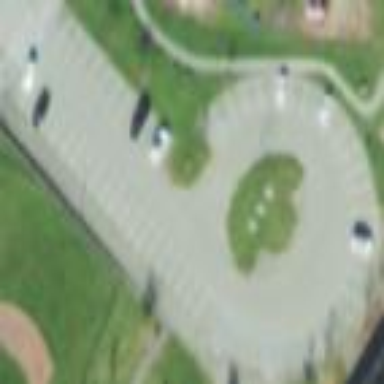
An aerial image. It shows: Street side parking area.